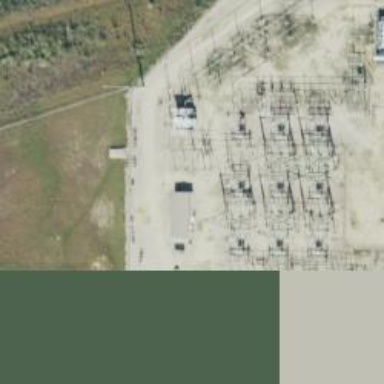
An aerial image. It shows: Switch used for power control.